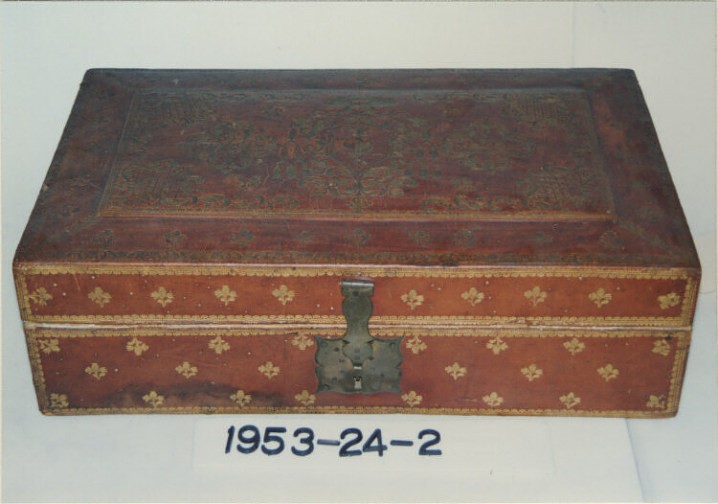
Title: Box
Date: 18th century
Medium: wood, tooled leather, gilded brass
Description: rectangular wooden box, on oiutside covered with gold-tooled leather; sprigs of flowers on sides and surrounding raised central panel of cover, which in center bears coat-of-arms flanked by two quatrefoils, and in corners diapered scrolled cartouches - coat-of-arms: tierced in fess, 1] an eagle displayed, 2] a winged dragon, 3] three mullets on bend - surmouted by cardinal's hat - brass escutcheon, hasp, and two bail handles - inside lined with red undrressed leather.